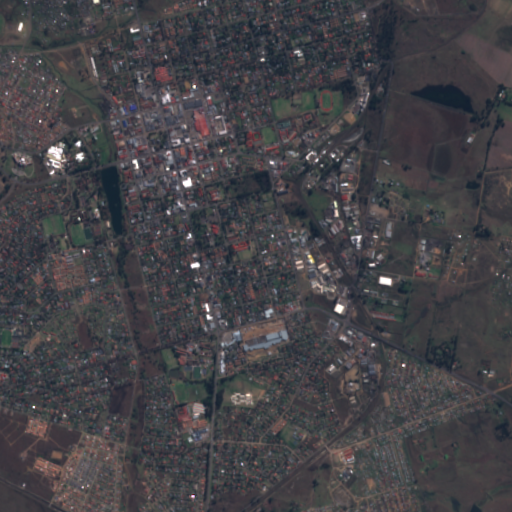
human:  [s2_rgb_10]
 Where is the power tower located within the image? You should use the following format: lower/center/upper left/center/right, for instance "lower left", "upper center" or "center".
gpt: The power tower is located in the left of the image.
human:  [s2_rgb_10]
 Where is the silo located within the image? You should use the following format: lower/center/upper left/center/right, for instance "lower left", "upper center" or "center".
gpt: The silo is located in the upper right of the image.
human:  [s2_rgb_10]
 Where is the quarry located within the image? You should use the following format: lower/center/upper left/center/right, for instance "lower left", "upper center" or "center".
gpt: There is no quarry in the image.